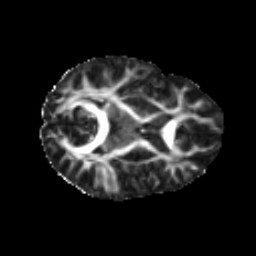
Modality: FA
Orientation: axial
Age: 21
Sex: female
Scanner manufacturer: ge
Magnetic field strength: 3 T
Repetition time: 7.8 s
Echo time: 0.0606 s